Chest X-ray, AP view. Patient: 39 years old, sex F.
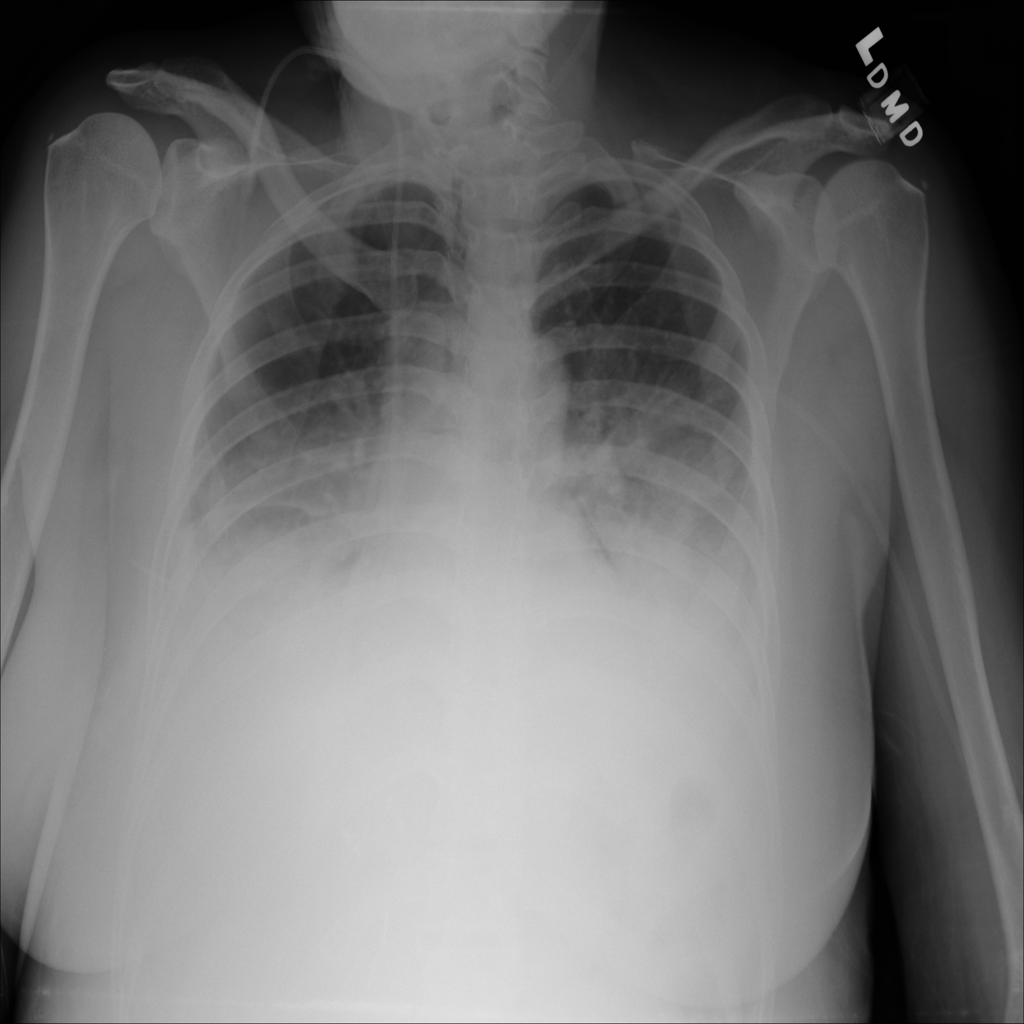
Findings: Atelectasis, Consolidation